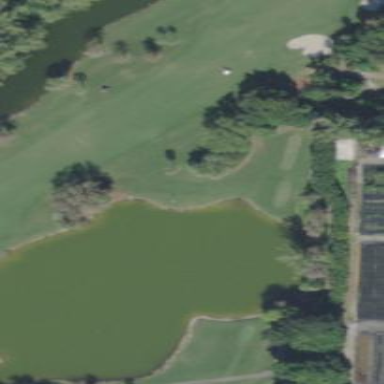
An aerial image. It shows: Golf rough area.